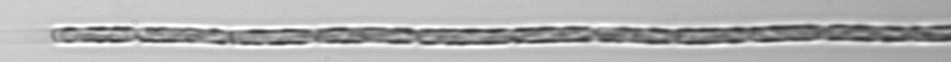
Label: Dactyliosolen_fragilissimus